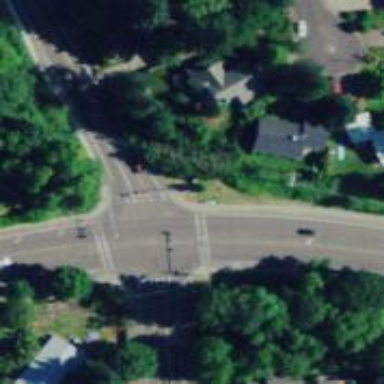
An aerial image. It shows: Marked road crossing.